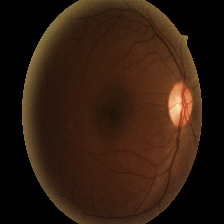
Diabetic retinopathy grade: Moderate